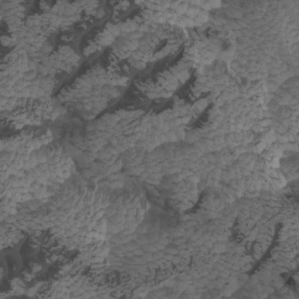
Label: non_frost